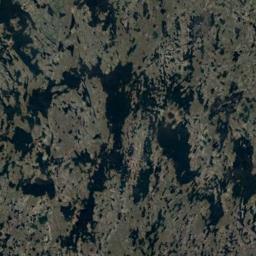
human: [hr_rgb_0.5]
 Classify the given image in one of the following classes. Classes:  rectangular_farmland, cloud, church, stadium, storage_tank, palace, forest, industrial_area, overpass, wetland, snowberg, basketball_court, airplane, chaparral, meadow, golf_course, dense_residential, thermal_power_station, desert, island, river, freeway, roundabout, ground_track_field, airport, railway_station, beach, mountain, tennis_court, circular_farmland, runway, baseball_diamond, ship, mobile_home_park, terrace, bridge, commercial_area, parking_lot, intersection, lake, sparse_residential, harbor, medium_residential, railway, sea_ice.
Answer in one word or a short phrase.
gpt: wetland